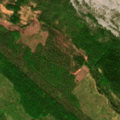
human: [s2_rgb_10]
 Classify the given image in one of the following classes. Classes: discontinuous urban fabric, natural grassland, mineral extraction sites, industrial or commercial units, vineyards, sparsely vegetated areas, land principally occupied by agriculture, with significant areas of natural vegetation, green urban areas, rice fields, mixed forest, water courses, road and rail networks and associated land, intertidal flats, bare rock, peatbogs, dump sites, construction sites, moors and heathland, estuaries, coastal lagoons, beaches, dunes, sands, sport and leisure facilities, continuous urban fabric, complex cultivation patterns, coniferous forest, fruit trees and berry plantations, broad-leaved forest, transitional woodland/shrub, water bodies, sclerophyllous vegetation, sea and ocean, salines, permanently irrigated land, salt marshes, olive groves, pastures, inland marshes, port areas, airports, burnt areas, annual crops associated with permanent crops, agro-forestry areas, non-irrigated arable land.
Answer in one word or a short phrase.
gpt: mixed forest, transitional woodland/shrub, bare rock